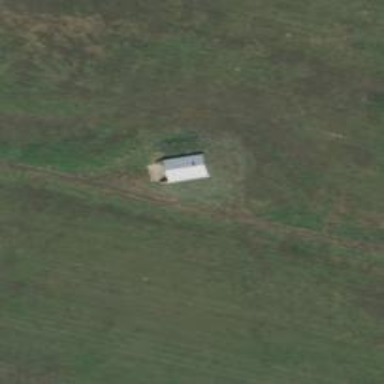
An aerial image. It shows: Military bunker for protection and defense.